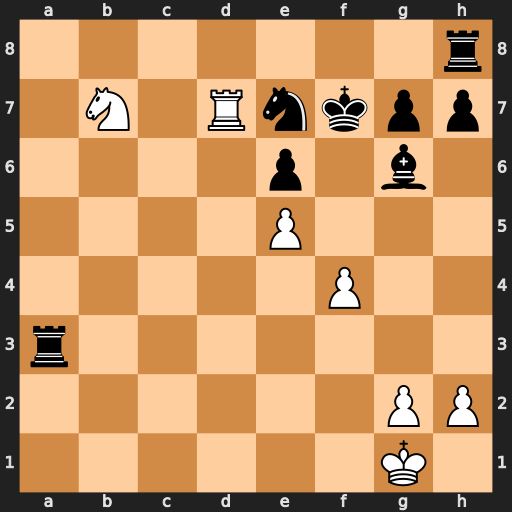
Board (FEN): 7r/1N1Rnkpp/4p1b1/4P3/5P2/r7/6PP/6K1
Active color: w
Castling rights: -
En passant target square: -
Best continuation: Nd6+ Kg8 Rd8+ Be8 Rxe8#